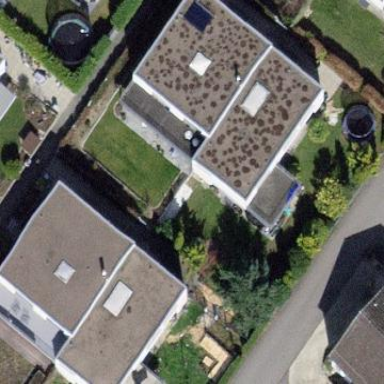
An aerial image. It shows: Simple house.